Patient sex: M
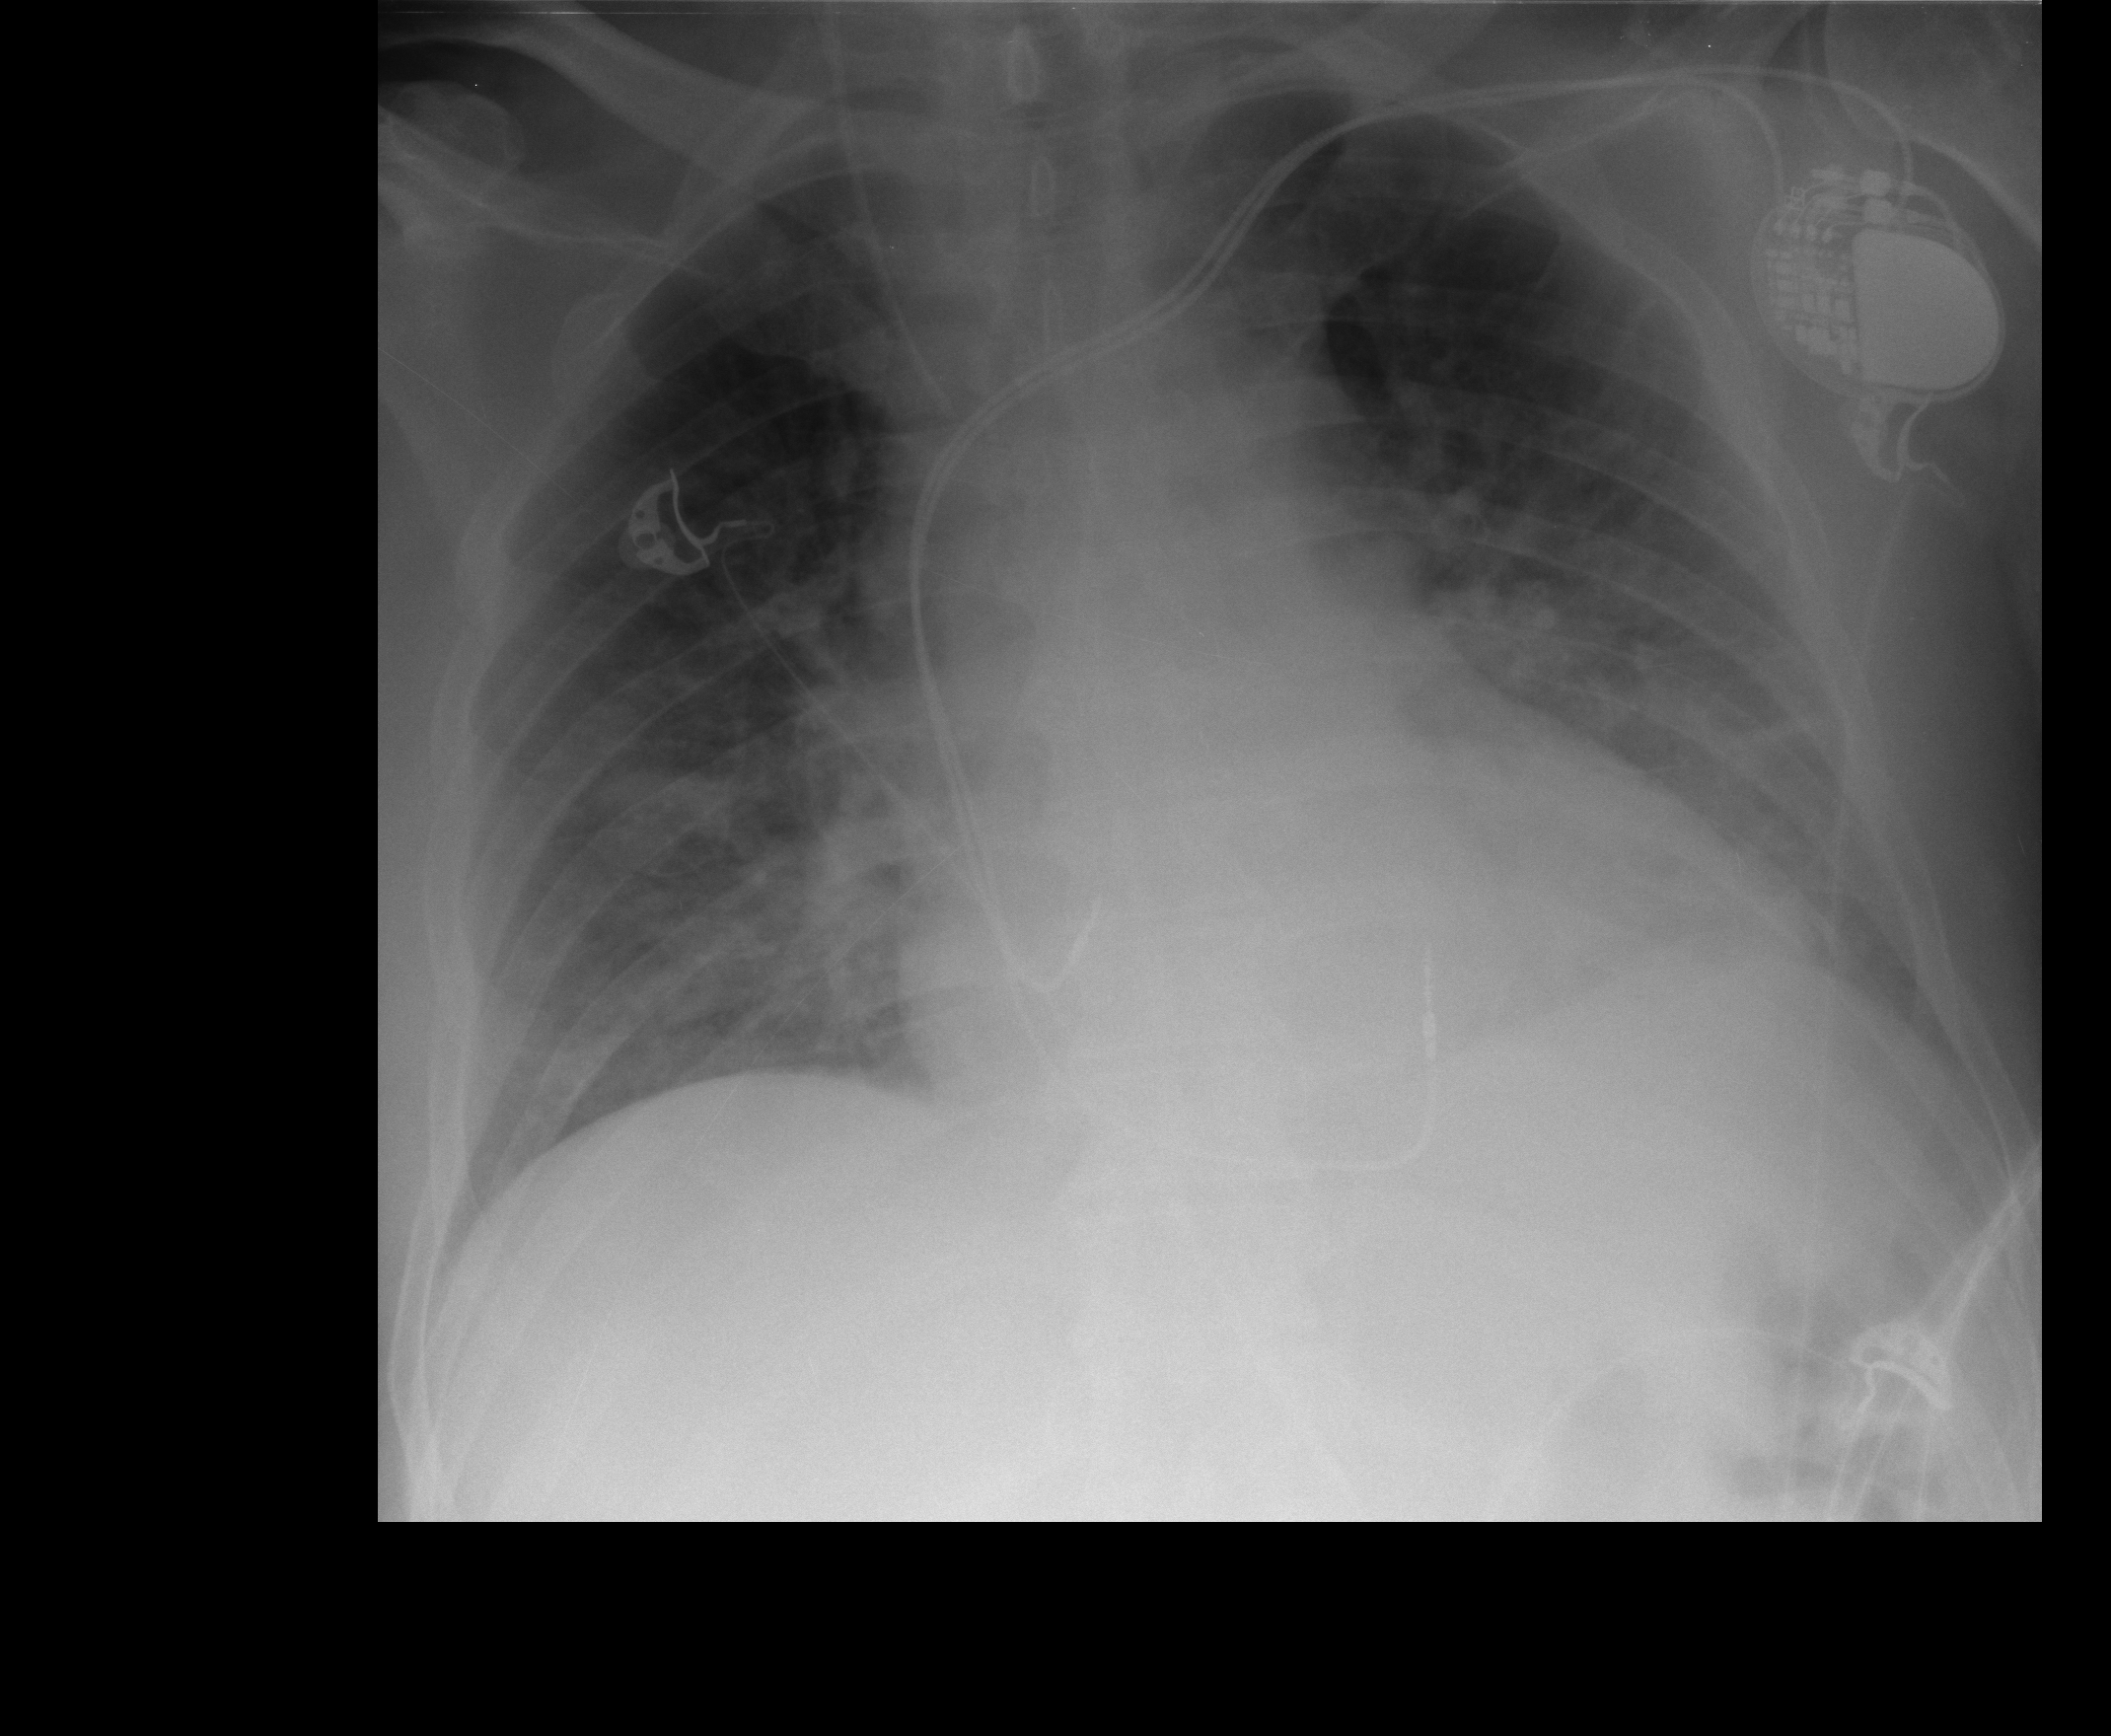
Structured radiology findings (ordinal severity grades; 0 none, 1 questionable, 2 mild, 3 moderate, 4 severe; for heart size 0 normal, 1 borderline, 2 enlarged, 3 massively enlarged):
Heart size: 2
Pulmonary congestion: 2
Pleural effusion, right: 0
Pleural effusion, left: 2
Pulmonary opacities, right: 0
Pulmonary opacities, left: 0
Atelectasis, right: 2
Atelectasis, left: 2